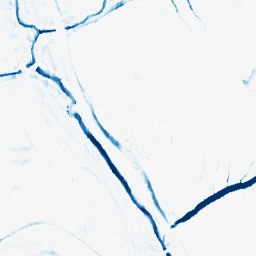
Category: morphological
Decomposition family: morphological_ellipse
Decomposition parameters: operation: closing
width: 10
height: 5
Upsampling method: sinc_hamming
Upsampling parameters: scale: 2
kernel_size: 8
Upsampling scale: 2